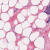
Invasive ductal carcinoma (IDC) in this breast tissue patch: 1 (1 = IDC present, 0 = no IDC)